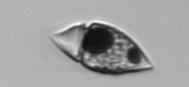
Label: Amphidinium